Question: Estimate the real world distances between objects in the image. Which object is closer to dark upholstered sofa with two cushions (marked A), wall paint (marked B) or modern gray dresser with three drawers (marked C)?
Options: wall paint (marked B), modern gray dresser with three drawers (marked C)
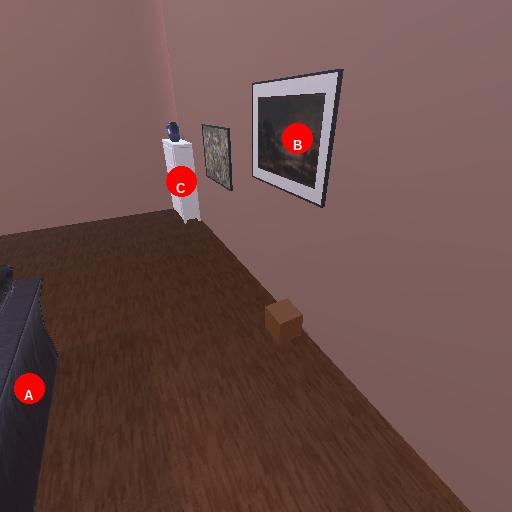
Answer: wall paint (marked B)